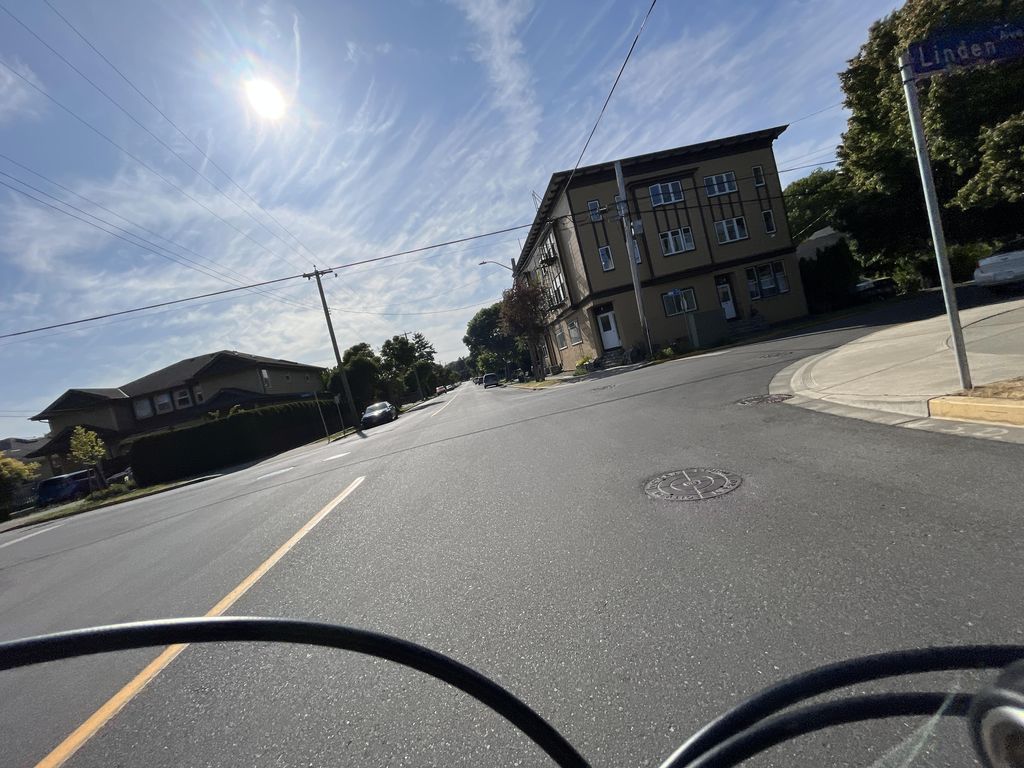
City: victoria